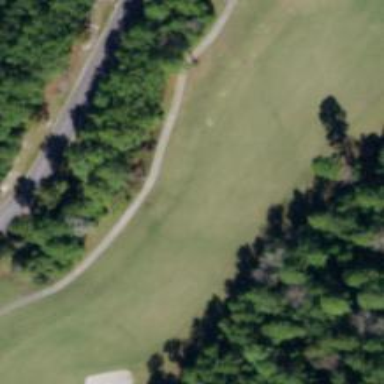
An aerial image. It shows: Golf fairway surrounded by grass.